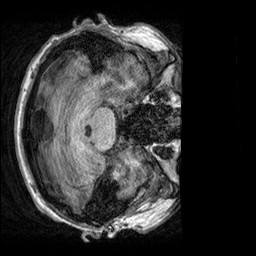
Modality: T1w
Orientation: axial
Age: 32
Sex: male
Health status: healthy
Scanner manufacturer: siemens
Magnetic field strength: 3 T
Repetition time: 2.3 s
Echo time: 0.00303 s